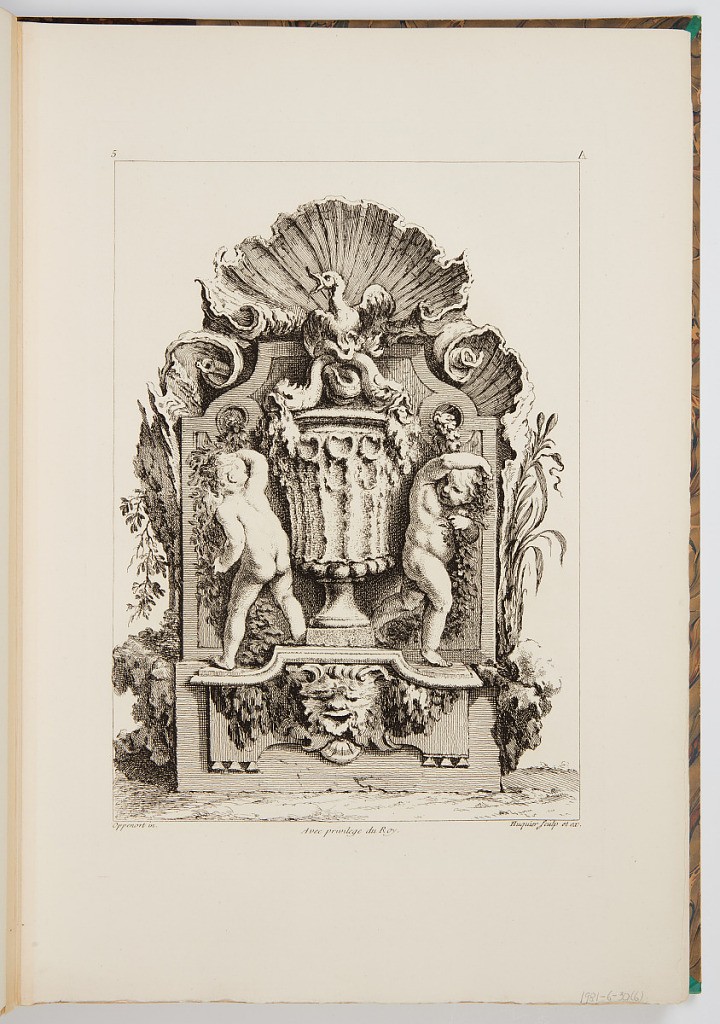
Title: Design for a Cartouche
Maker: Gilles-Marie Oppenord, French, 1672–1742
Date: ca. 1900
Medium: Photomechanical print
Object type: Bound print
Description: Page printed with a design for a cartouche. The design features an exedra in a landscape, supporting an urn and putti. The platform has on the bottom a grotesque mascaron; at the top of the excedra are scalloped shells. The plate is signed and numbered.